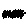
Label: zigzag